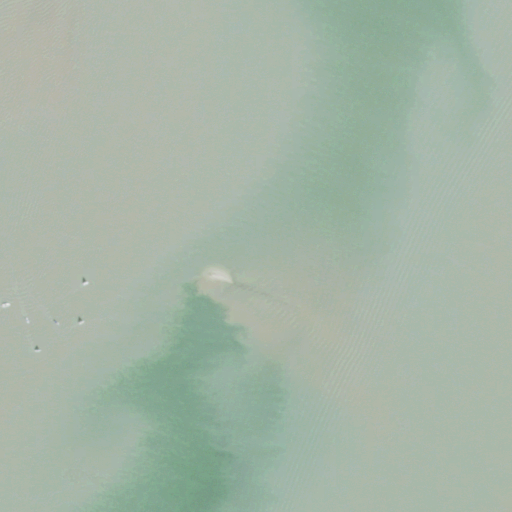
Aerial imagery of islet in Florida named One-Tree Island containing only open water